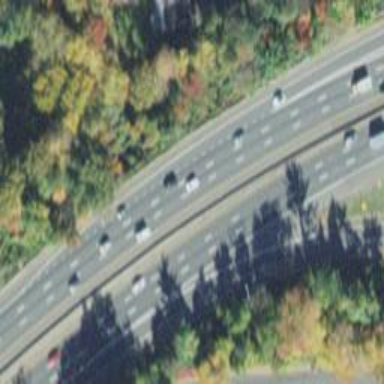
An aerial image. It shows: Asphalt motorway.